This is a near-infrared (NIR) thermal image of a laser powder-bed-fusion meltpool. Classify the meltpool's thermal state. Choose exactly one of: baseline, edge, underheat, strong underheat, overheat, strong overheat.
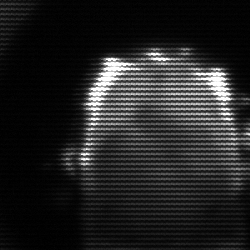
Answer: baseline